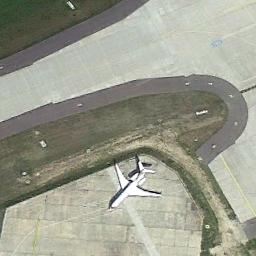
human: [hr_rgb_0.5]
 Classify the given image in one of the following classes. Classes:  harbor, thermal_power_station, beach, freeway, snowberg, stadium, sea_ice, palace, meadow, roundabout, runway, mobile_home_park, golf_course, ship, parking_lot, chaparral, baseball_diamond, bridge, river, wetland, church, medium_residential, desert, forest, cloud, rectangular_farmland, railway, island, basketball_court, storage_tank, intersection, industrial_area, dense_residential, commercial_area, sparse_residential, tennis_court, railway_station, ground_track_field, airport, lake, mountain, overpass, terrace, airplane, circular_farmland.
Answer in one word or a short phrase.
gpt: airplane